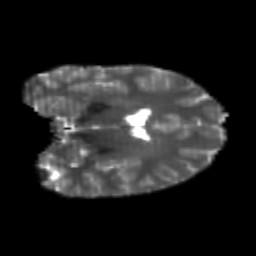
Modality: T2w
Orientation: coronal
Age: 22
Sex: female
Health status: healthy
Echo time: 0.074 s